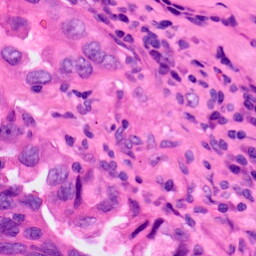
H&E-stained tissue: Lung